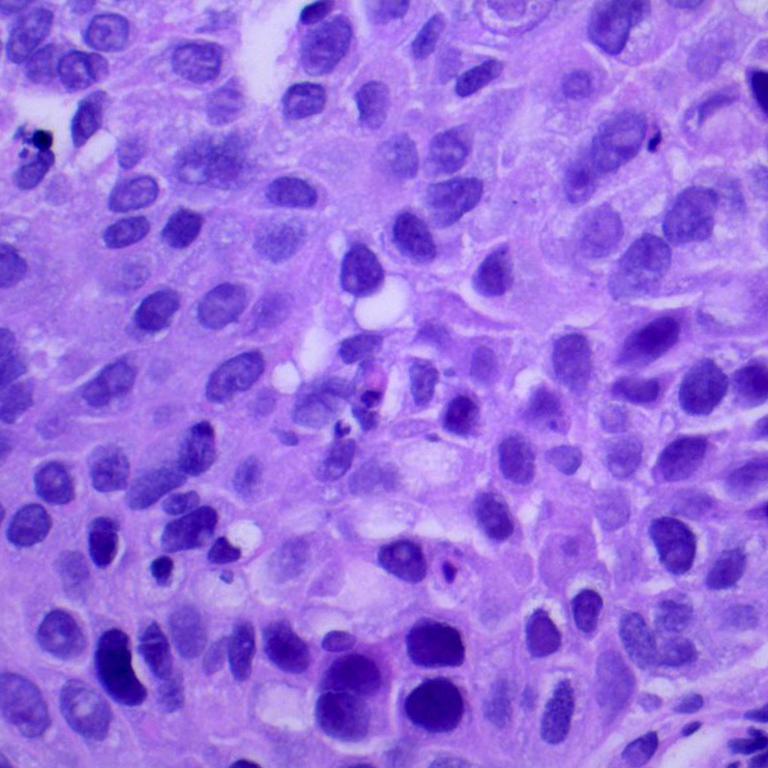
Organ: lung
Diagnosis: squamous carcinomas